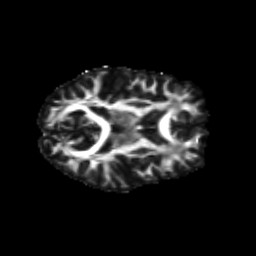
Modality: FA
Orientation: axial
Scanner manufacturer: siemens
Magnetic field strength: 3 T
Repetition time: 9.2 s
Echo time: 0.084 s